Question: I have to create n 'EditText' where n is user input.
I could create it using 'for' loop.
'''
TableLayout tbl=(TableLayout)findViewById(R.id.TableLayout1);
//table row
for (int i = 0; i < 5; i++) {
TableRow tr = new TableRow(this);
TableLayout.LayoutParams tableRowParams=
new TableLayout.LayoutParams
(TableLayout.LayoutParams.FILL_PARENT,TableLayout.LayoutParams.WRAP_CONTENT);
//for set margin
tableRowParams.setMargins(0, 10, 0, 0);
tr.setLayoutParams(tableRowParams);
tr.setGravity(Gravity.CENTER_HORIZONTAL);
//text view
TextView tv=new TextView(this);
tv.setText("Field "+(i+1));
tv.setGravity(Gravity.CENTER);
tv.setTextColor(Color.parseColor("#0070C0"));
tv.setTextSize(26);
tv.setLayoutParams(new TableRow.LayoutParams(100, TableRow.LayoutParams.WRAP_CONTENT));
//add textview
tr.addView(tv);
//set layout params of edittext
TableRow.LayoutParams etParams=
new TableRow.LayoutParams
(120,30);
etParams.setMargins(10, 0, 0, 0);
EditText et=new EditText(this);
et.setLayoutParams(etParams);
et.setBackgroundResource(R.drawable.bg_grey);
et.setInputType(InputType.TYPE_TEXT_VARIATION_EMAIL_ADDRESS);
tr.addView(et);
tbl.addView(tr, tableRowParams);
}
'''
I got Layout

Let me know how to retrieve data from dymamically created EditTexts.
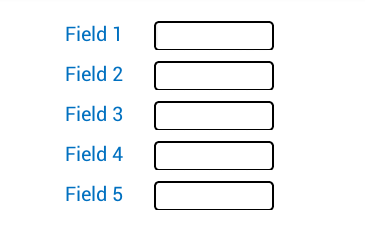
Answer: to add editText
'''
//list to store edittexts
List<EditText> etList = new ArrayList<EditText>();
TableLayout tbl=(TableLayout)findViewById(R.id.table);
for(int i=1;i<=5;i++){
TableRow tr = new TableRow(CurrentActivity.this);
TableLayout.LayoutParams tableRowParams=
new TableLayout.LayoutParams
(TableLayout.LayoutParams.FILL_PARENT,TableLayout.LayoutParams.WRAP_CONTENT);
EditText et=new EditText(CurrentActivity.this);
et.setInputType(InputType.TYPE_NUMBER_FLAG_DECIMAL|InputType.TYPE_CLASS_NUMBER);
et.setId(Id+i);//string+i
//add et to table row
tr.addView(et);
//add table row to table
tbl.addView(tr, tableRowParams);
//add edittext to list
etList.add(et);
}
'''
to get values
'''
for (EditText et : etList) {
System.out.println(et.getText().toString());
}
'''